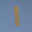
Label: 1